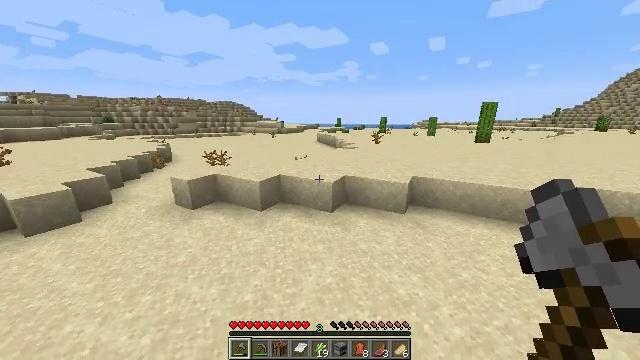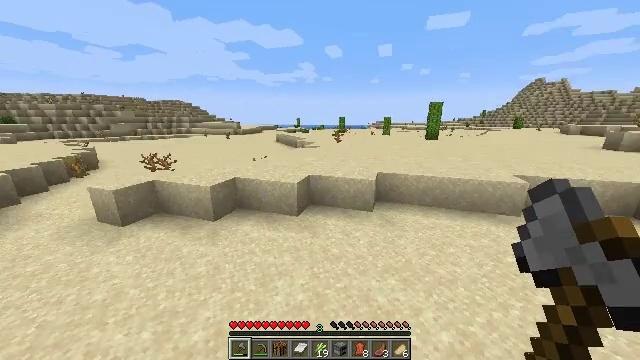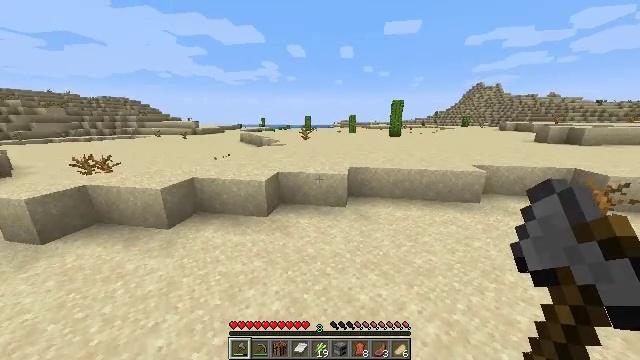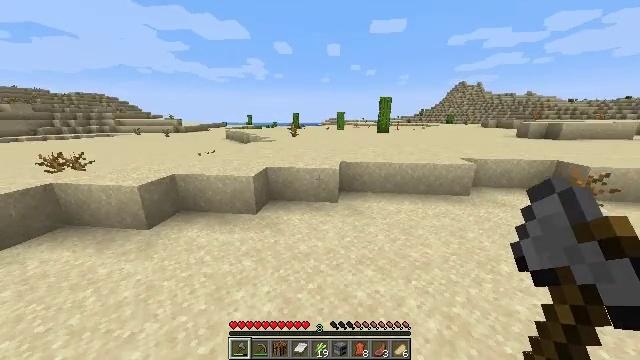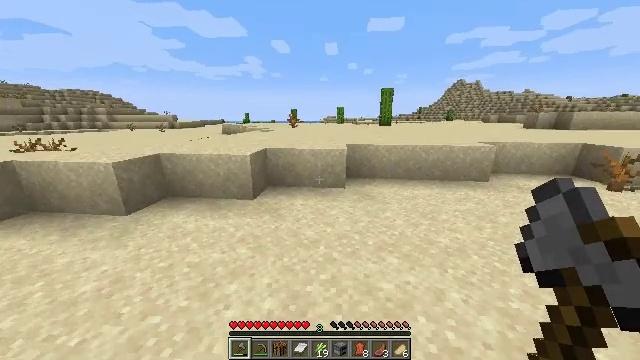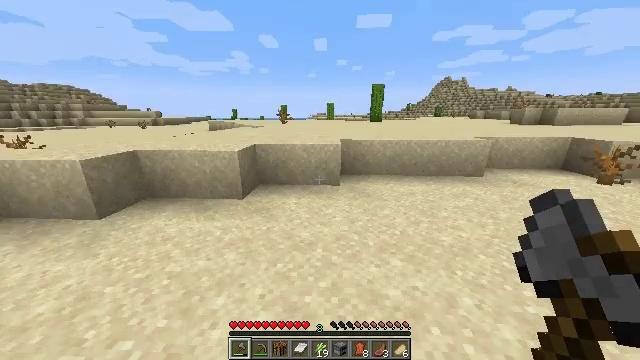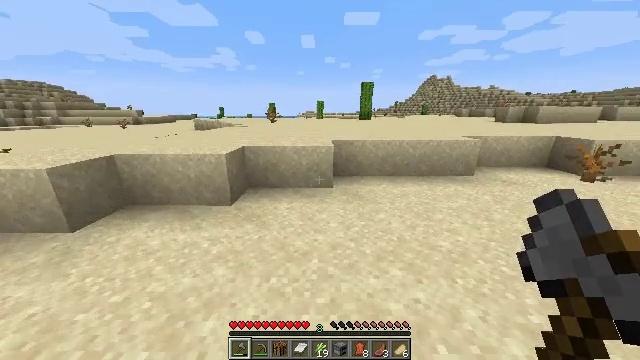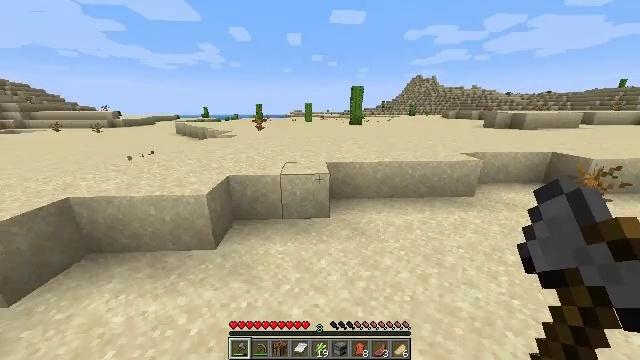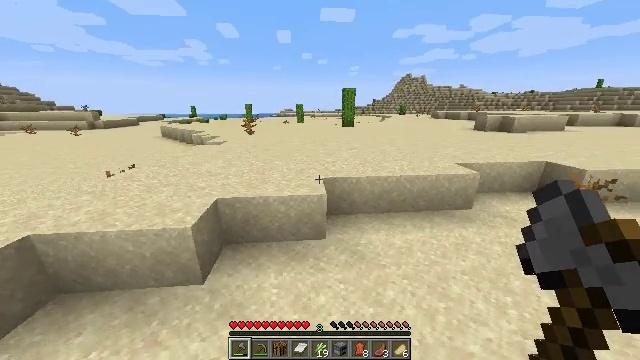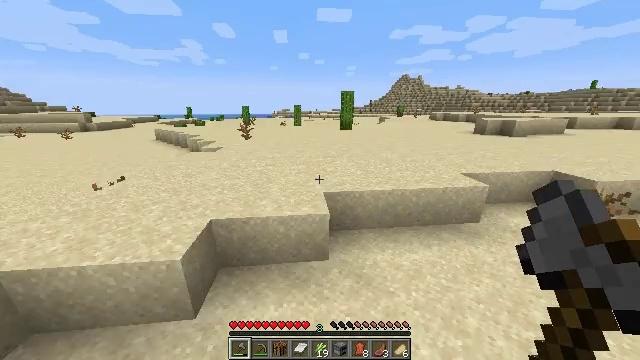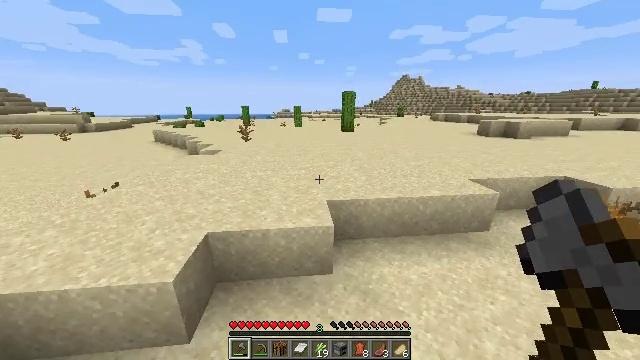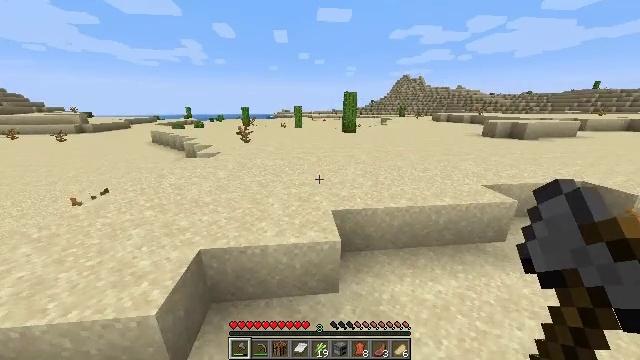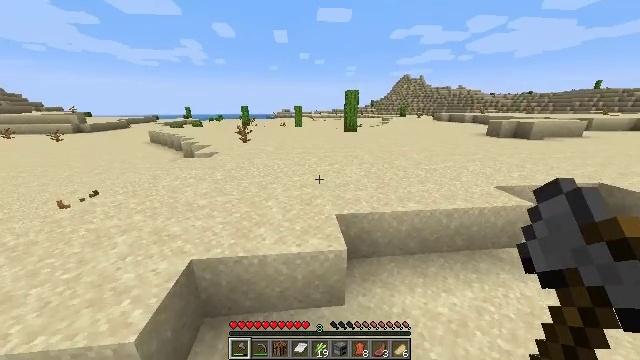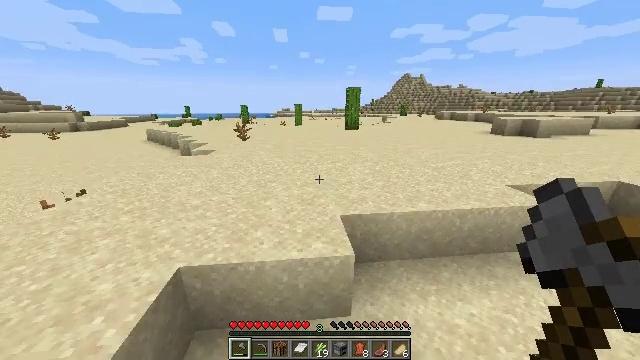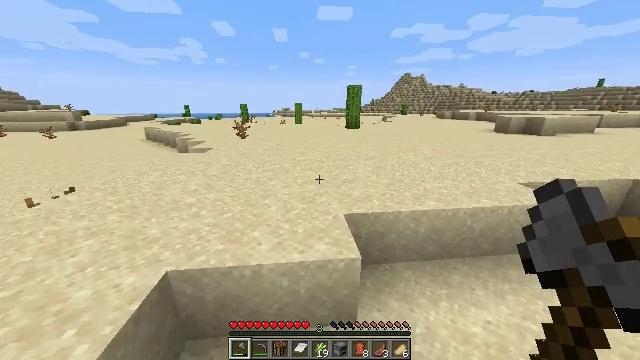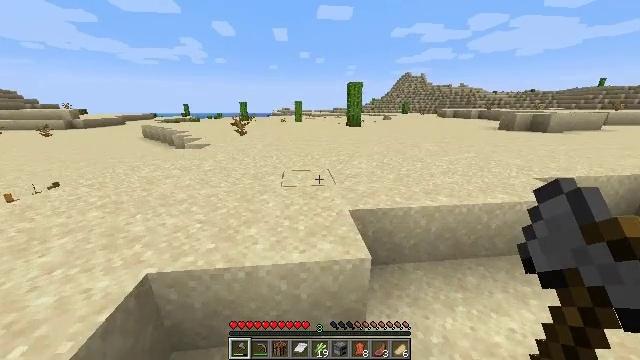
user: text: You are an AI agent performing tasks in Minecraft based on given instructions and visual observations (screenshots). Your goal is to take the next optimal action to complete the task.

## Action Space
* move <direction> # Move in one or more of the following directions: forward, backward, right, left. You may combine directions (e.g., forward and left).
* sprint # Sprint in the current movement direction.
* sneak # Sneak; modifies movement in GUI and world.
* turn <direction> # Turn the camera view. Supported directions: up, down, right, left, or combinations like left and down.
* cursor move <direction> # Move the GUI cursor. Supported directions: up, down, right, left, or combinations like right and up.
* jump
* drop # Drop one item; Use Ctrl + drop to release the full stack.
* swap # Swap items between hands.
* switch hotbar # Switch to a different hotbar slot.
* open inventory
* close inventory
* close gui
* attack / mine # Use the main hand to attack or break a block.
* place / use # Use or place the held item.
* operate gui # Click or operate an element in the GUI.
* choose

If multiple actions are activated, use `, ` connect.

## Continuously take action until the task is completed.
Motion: motion action
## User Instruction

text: Mine the dead bush in the desert.
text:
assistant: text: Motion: move forward, sprint, turn right, jump
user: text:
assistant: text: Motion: move forward, sprint, turn right, jump
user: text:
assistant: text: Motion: move forward, sprint, turn right, jump
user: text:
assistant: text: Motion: move forward, sprint, jump
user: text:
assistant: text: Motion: move forward, sprint, turn right, jump
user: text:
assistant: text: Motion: move forward, sprint, turn right, jump
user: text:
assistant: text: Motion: move forward, sprint, turn right, jump
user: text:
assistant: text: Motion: move forward, sprint, turn right, jump
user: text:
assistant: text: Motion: move forward, sprint, jump
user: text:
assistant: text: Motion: move forward, sprint, jump
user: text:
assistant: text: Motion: move forward, sprint, jump
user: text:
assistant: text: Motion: move forward, sprint, jump
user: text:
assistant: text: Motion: move forward, sprint, jump
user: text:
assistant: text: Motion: move forward, sprint, jump
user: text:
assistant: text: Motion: move forward, sprint, jump
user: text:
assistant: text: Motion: move forward, sprint, jump
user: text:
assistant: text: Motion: move forward, sprint, turn right, jump
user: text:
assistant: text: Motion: move forward, sprint, turn right, jump
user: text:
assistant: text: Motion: move forward, sprint, jump
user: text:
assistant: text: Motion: move forward, sprint, jump
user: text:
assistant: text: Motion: move forward, sprint, jump
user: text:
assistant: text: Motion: move forward, sprint, turn right, jump
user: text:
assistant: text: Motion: move forward, sprint, turn right, jump
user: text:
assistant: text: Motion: move forward, sprint, turn right, jump
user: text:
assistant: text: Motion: move forward, sprint, turn right, jump
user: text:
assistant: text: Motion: move forward, sprint, turn right, jump
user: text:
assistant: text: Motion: move forward, sprint, turn right, jump
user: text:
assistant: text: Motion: move forward, sprint, turn right, jump
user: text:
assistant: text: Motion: move forward, sprint, turn right, jump
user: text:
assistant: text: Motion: move forward, sprint, jump